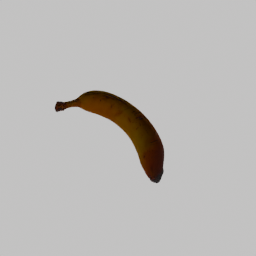
Label: nature